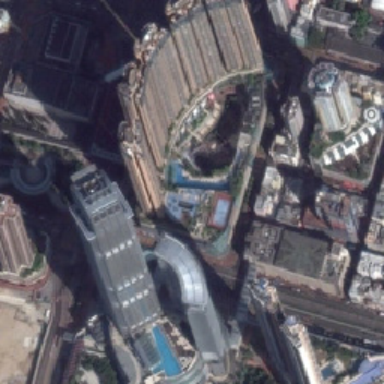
Grey and brown buildings stand out and are surrounded by other buildings .